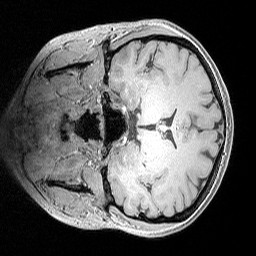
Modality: MP2RAGE
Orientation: coronal
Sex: female
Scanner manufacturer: siemens
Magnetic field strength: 3 T
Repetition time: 5 s
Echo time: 0.00292 s